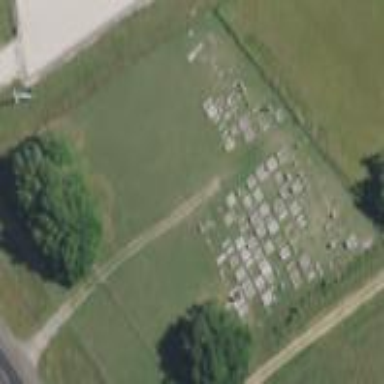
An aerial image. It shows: Cemetery.